Question: So I want to draw a simple cubic lattice in Python using visual package.
I have a simple way of making a lattice with small spheres which all have the same color, but I want the colors to alternate: to make NaCl lattice I need to have a sphere of one color surrounded by 6 spheres of other color.
So I did this:
'''
from __future__ import division
from visual import sphere,color
L = 5
R = 0.3
even = []
odd = []
for i in range(-L,L+1):
if i%2==0:
even.append(i)
else:
odd.append(i)
for i in even:
for j in even:
for k in even:
sphere(pos=[i,j+1,k+1],radius=R,color=color.green)
for i in odd:
for j in odd:
for k in odd:
sphere(pos=[i,j,k],radius=R,color=color.yellow)
'''
And I get spheres of one color next to speres of different color, but they are in rows:

But I need them to alternate :\ The correct placement is only in the i direction. How do I correct the others to make a simple cubic lattice? I tried fiddling with the positions of the spheres (i,j,k+-number), but that way I got bcc lattice (one green sphere in the middle, others around it).
I'm stuck...
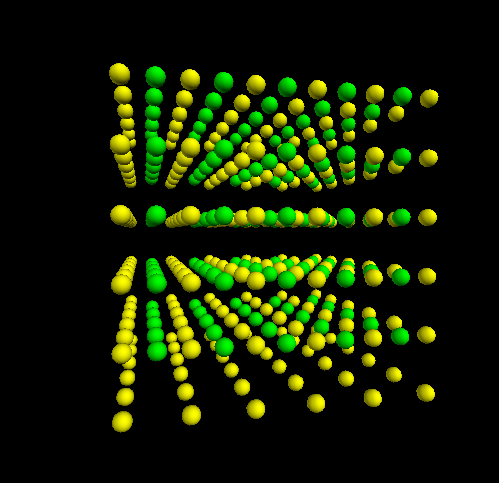
Answer: What you would need is this:
'''
from visual import sphere,color
count = 3
R=0.3
for x in range(-count,count+1):
for y in range(-count,count+1):
for z in range(-count,count+1):
if ((x+y+z+3*count)%2) == 0:
sphere(pos=[x,y,z],radius=R,color=color.green)
else:
sphere(pos=[x,y,z],radius=R,color=color.yellow)
'''
The point is, you should switch colors depending on whether the sum of the (integral, in this case) coordinates is divisible by 2 or not.